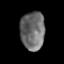
Tissue: prostate
Cell type: T cells
Senescence score: 0.3431
Nuclear area (px): 915
Mean DAPI intensity: 108.103